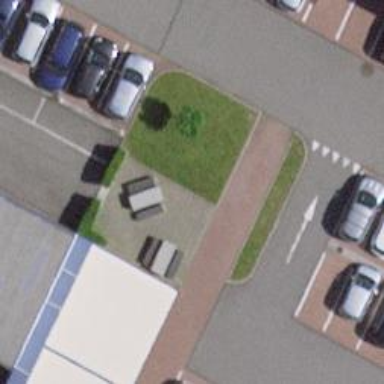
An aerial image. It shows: Road serving as parking aisle.